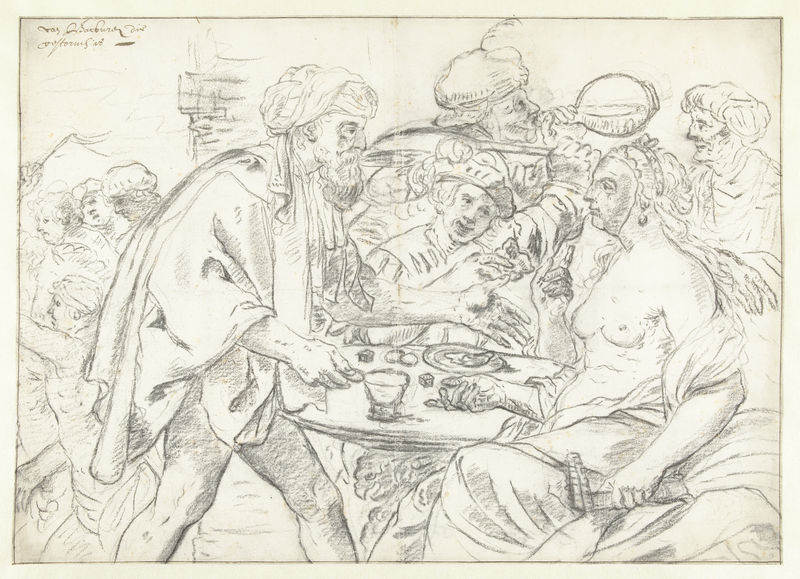
Titel: Vrolijk gezelschap
Künstler: Dirck van Baburen
Standort: Amsterdam
Institution: Rijksmuseum
Schlagwörter: femme, assiette, sein, plateau, verre, vin, esquisse, dessin, nue, turban, encre, dieux, coupe, carnaval, masque, nudité, repas, argent, ivresse, poitrine, femm, boire, mascarade, orgie, vice